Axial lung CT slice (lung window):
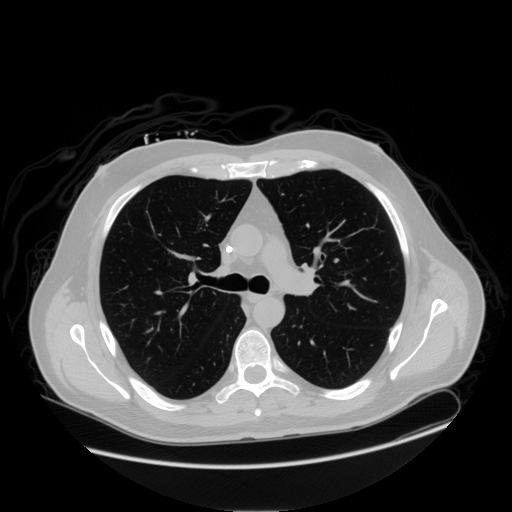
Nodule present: no